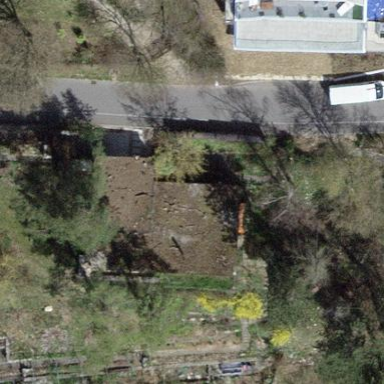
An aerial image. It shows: Simple house.